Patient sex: M
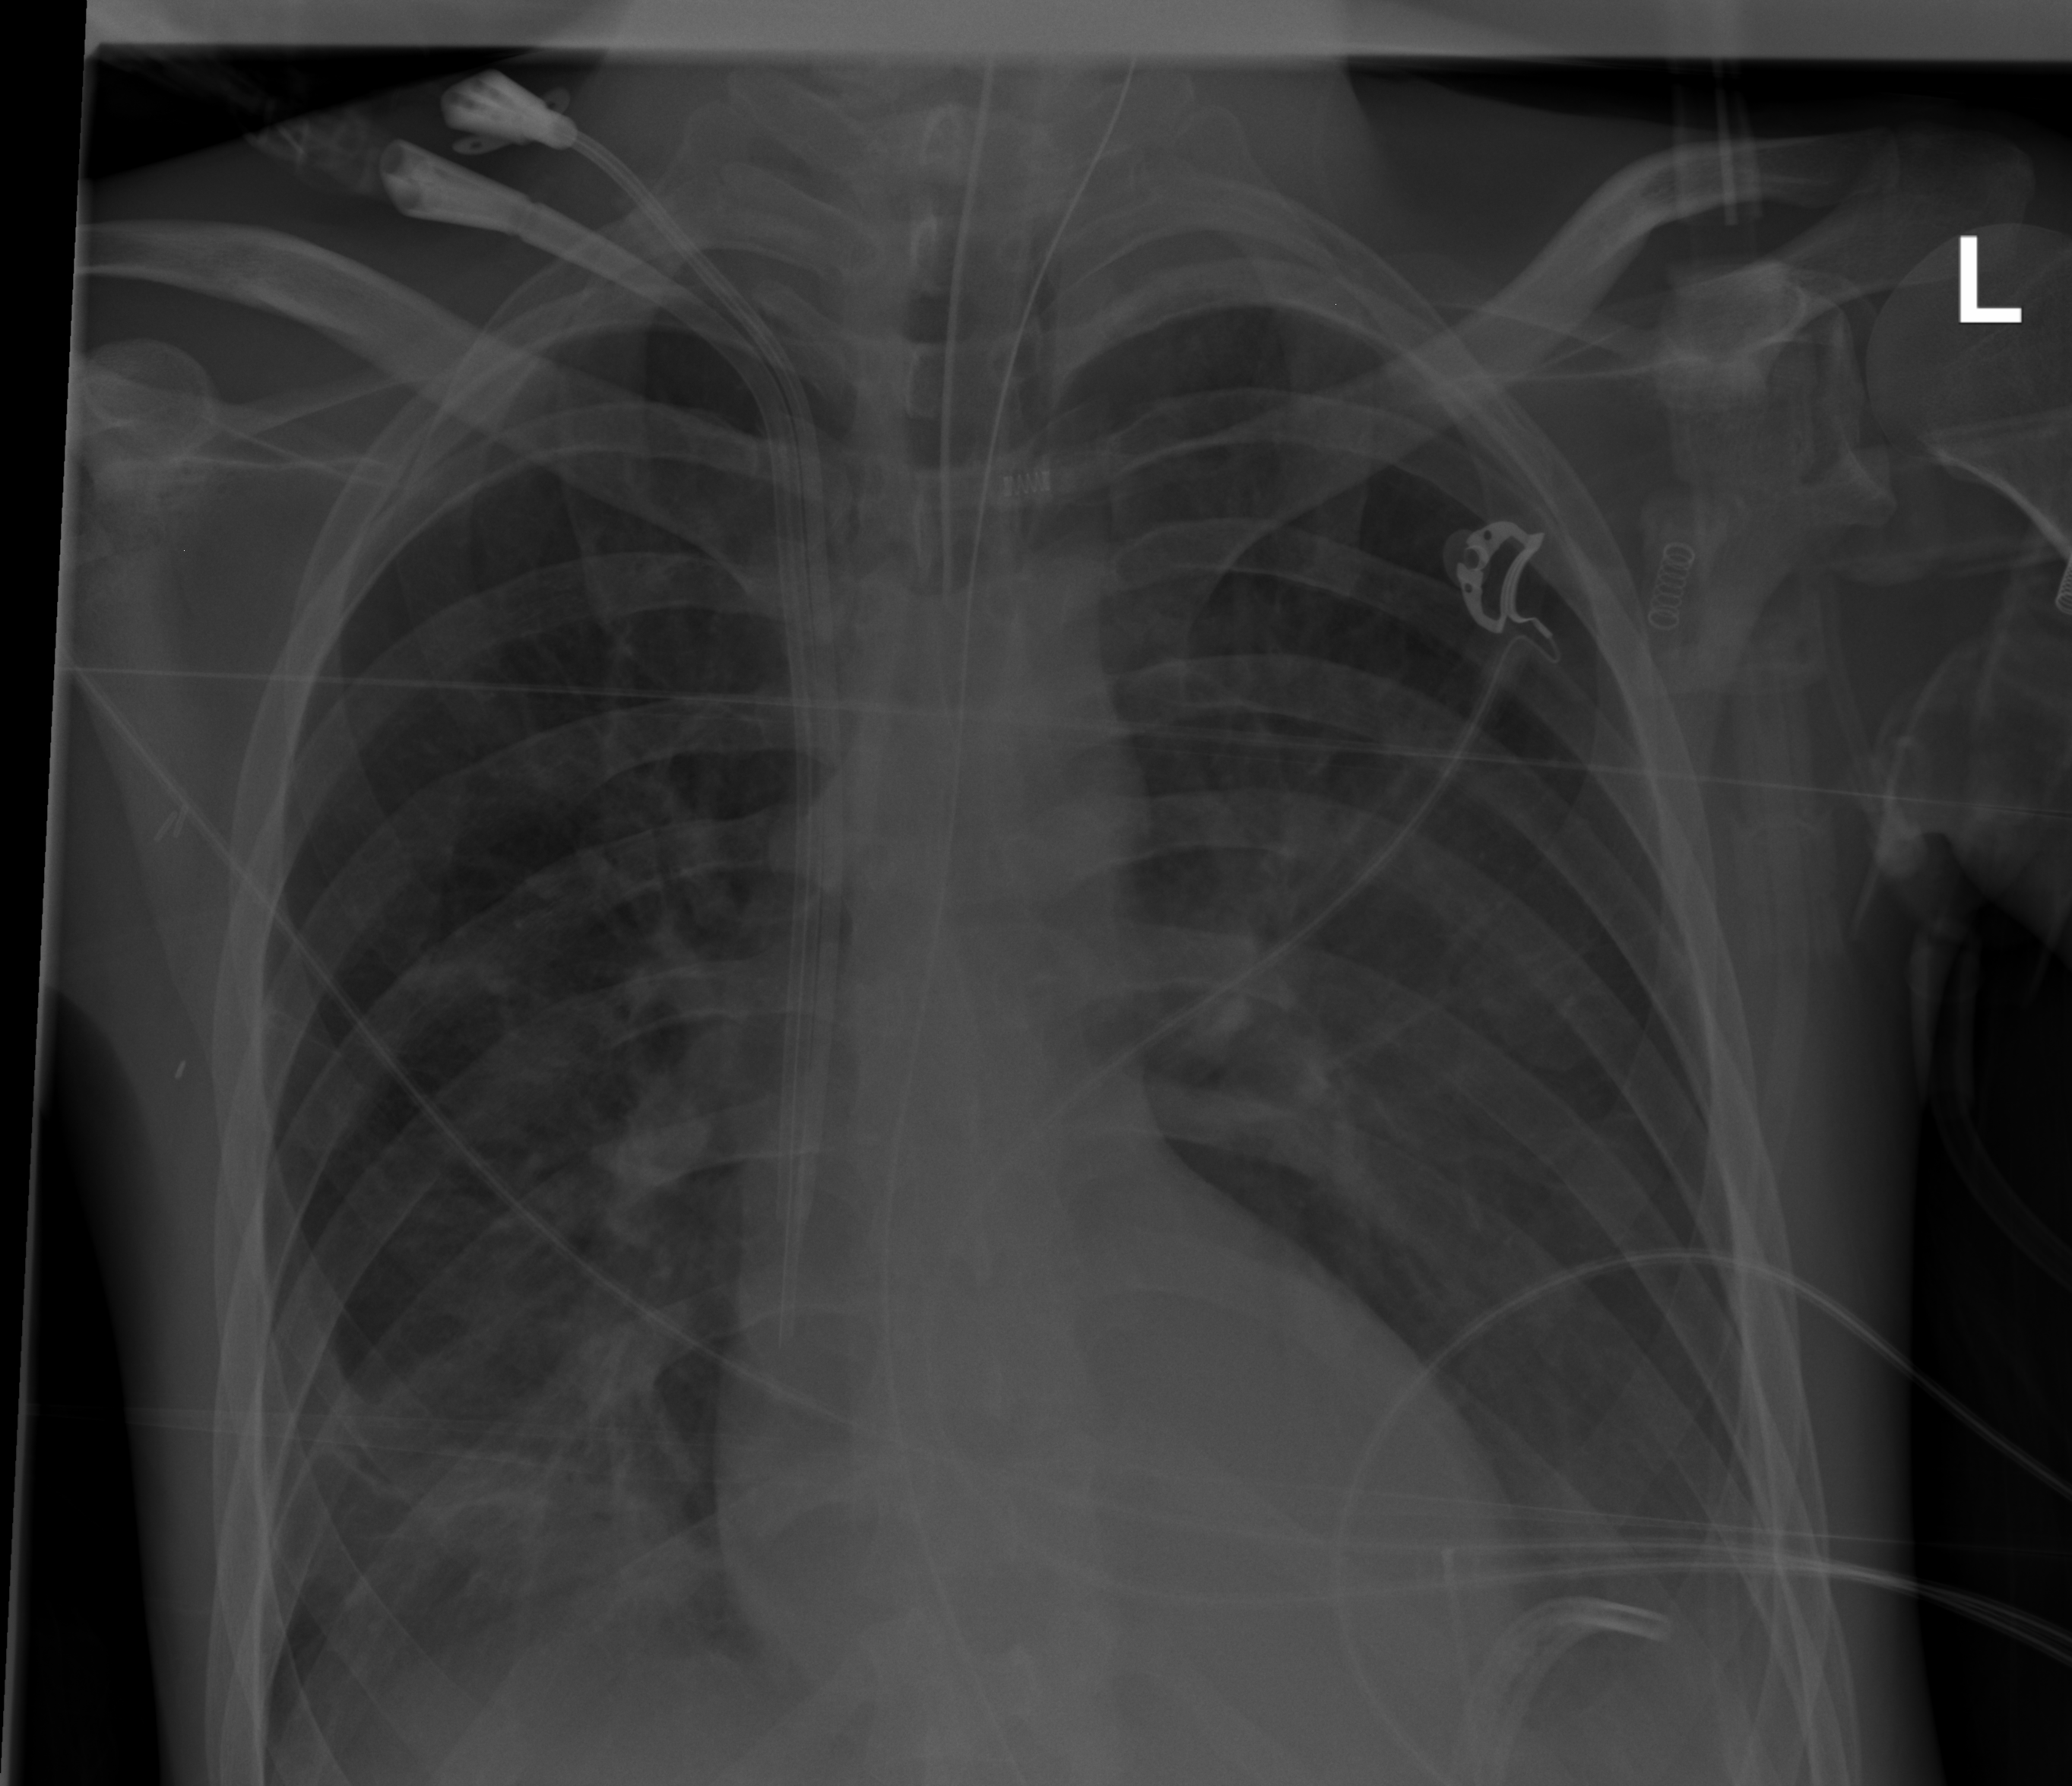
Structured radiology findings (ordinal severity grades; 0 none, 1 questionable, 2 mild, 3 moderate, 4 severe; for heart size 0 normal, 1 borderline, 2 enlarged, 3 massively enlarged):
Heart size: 0
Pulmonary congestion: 0
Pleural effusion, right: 0
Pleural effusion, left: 0
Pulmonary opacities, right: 0
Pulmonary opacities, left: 0
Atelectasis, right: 2
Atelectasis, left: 0